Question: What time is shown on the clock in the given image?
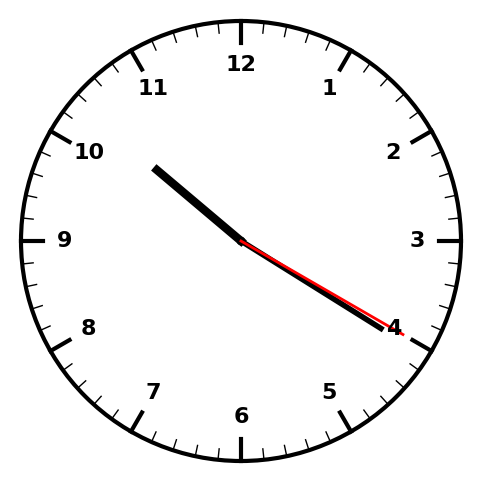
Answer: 10:20:20